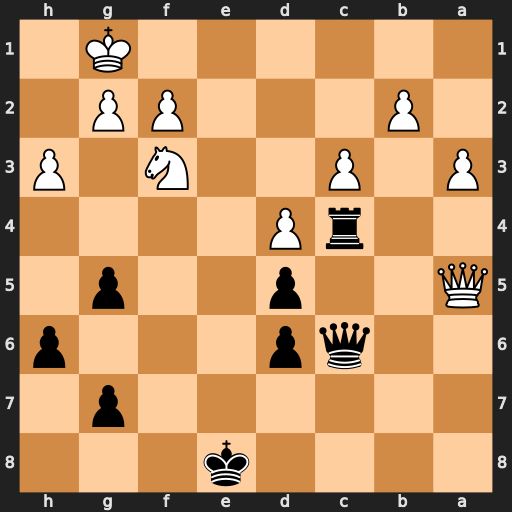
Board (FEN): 4k3/6p1/2qp3p/Q2p2p1/2rP4/P1P2N1P/1P3PP1/6K1
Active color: b
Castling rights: -
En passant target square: -
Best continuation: Ra4 Qb4 Rxb4